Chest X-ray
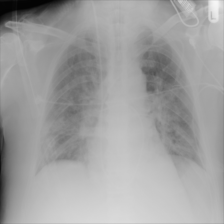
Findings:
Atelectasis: negative
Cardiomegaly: negative
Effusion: negative
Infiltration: negative
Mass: negative
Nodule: negative
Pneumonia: positive
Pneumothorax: negative
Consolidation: negative
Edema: positive
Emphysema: negative
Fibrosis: negative
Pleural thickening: negative
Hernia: negative